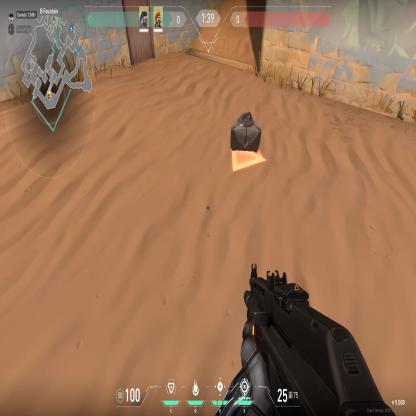
Label: dropped spike